Current action and preconditions to check: trajectory_clear

Your task: For each precondition in the list above, predict whether it will hold at this action.

Consider the current scene as observed from the mobile robot's camera, and analyze the predicted future states of all dynamic agents (e.g., people, animals, vehicles, or any moving entities) within the NEXT SECOND.

IMPORTANT: Only answer "very likely" if you are absolutely certain—based on strong, clear evidence—that a dynamic agent will violate the precondition in the predicted future state. Do NOT answer "very likely" for unlikely, ambiguous, or low-probability risks.

Ask yourself for each precondition: Is there a high probability, with clear and convincing evidence, that the predicted future states of any dynamic agent will interfere with the predicted future state of the currently executing action within the NEXT SECOND, causing that precondition to fail?

Assess the risk level based on these predictions. Use "likely" or "very likely" if motions create a clear risk of interference.

Use "neutral" or "improbable" if agents are nearby but their predicted paths are clearly diverging or non-conflicting.

Failure Risk Categories: "very improbable", "improbable", "neutral", "likely", "very likely"

Answer Format: Output ONLY the probability_of_failure value from these categories: "very improbable", "improbable", "neutral", "likely", "very likely"

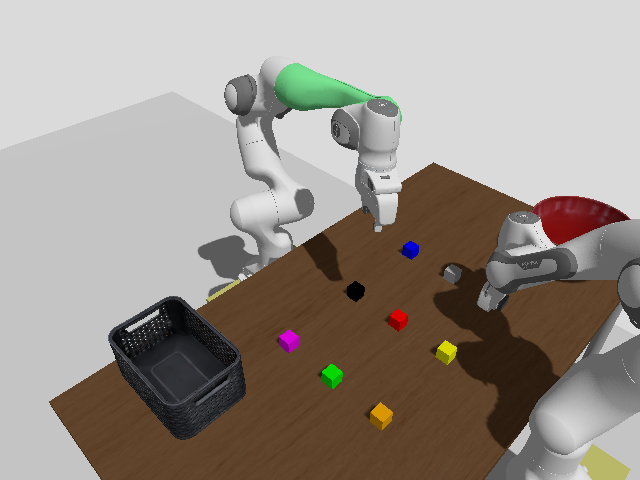

Answer: very improbable